Aerial crown-view tile of a tropical tree (Barro Colorado Island, Panama), acquired 20240813:
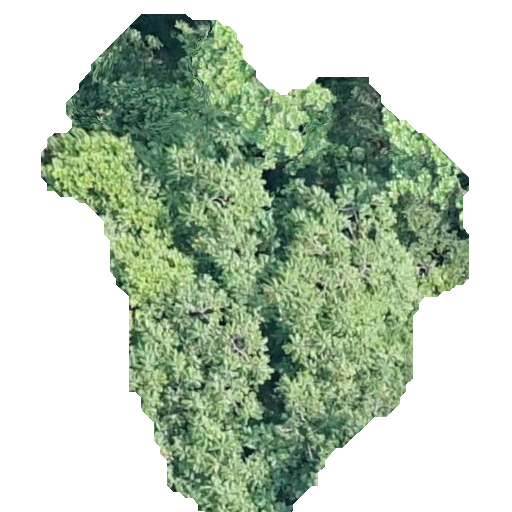
Species: Spondias mombin
GBIF accepted scientific name: Spondias mombin
Crown area: 204.844 m²